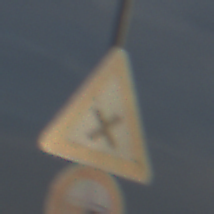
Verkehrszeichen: KreuzungOderEinmuendung
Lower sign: Ueberholverbot
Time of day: SunriseSunset
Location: Outdoor (Nature)
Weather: PartlyCloudy
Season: NotSpecified
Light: Natural